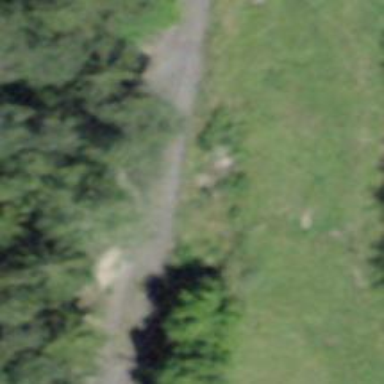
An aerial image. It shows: Track with grade 4 track type.